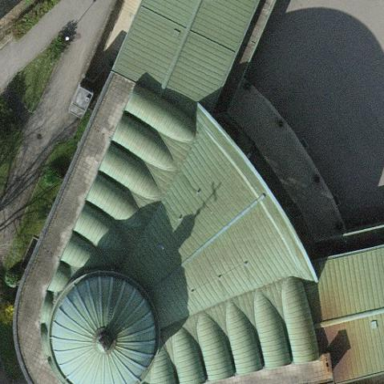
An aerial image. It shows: Place of worship with mansard roof in olive color.